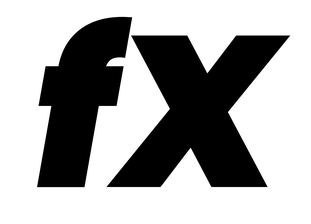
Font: Poppins-BlackItalic